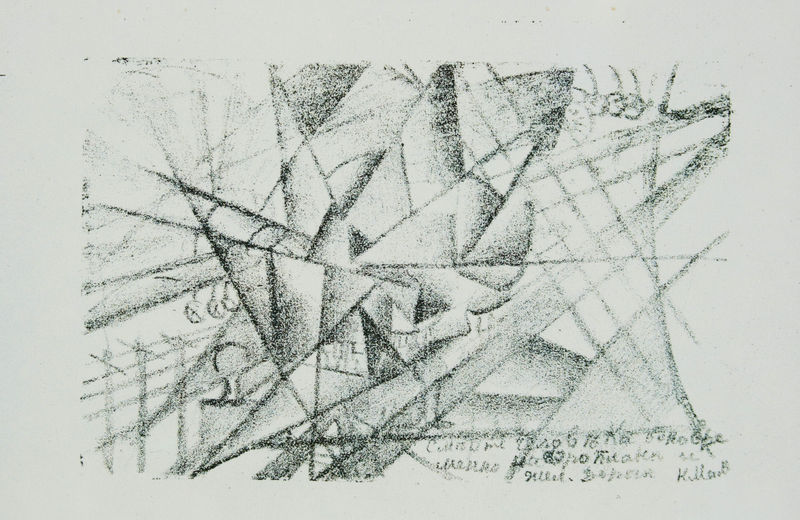
Titel: Explosion. Kubo-futuristische Komposition
Künstler: Kasimir Malewitsch
Schlagwörter: schatten, weiß, dreieck, grob, kubismus, kubistisch, blumen, frankreich, grau, kariert, kreide, schwarz, skizze, zeichnung, zaun, karo, muster, gläser, signatur, felder, gitter, blatt, england, schräg, kreis, rund, chaos, schrift, bogen, italien, perspektive, studie, abstrakt, fläche, flächen, formen, grafik, schattierung, monochrom, linien, figuren, gerade, transparenz, striche, abstraktion, unscharf, bögen, futurismus, kreuz, linie, kohle, kreuzung, form, schwarz weiss, schraffur, schraffuren, grafisch, text, buchstaben, durcheinander, strich, kreise, wirr, schraffiert, bleistift, entwurf, kohlezeichnung, bleistiftzeichnung, ecken, geometrisch, rauten, zacken, konstruktion, kühl, zentrum, dreiecke, kanten, viereck, vierecke, zerbrochen, handschrift, imperialismus, konstruktivismus, um 1920, scherben, russisch, winkel, graphit, facetten, gegenstandslos, dreicke, überschneidung, abstrakte malerei, omega, abstrakte kunst, malevitsch, voritzismus, ze, schräh, kulland, kullak, grfishc